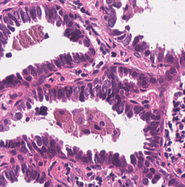
Tumor epithelial tissue: yes
Tumor-associated stroma tissue: yes
Normal tissue: no